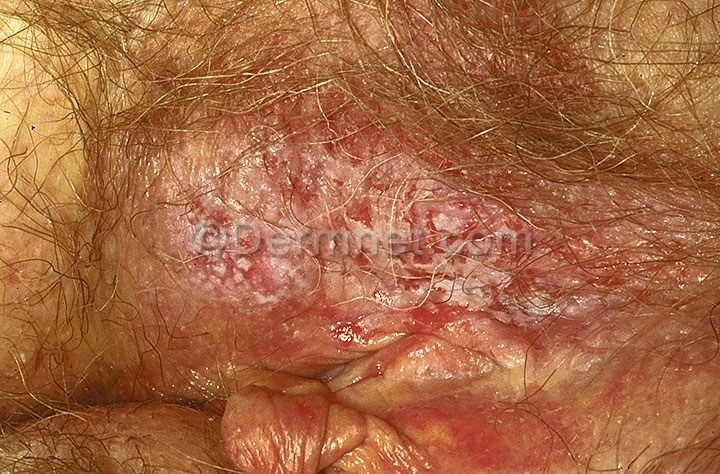
Disease: Actinic Keratosis Basal Cell Carcinoma and other Malignant Lesions